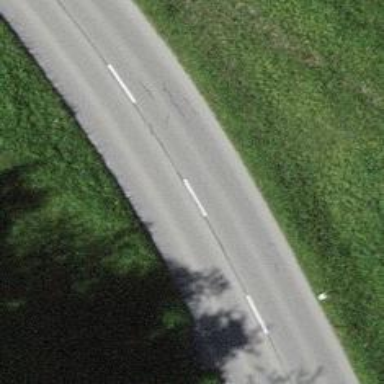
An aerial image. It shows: Secondary road.